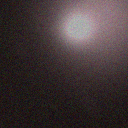
Screen state: off